Interaction volume radius: 10 \u00c5
Interaction volume height: 15 \u00c5
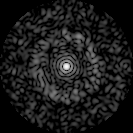
Disorder parameter: 0.8438